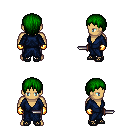
a pixel art fantasy rpg character, male body template, human, tanned skin, blue robe, metal pants, green plain hairstyle, gold gloves, ghillies, dagger, four views (front, back, left, right), 2x2 character sprite sheet, small pixel art, hard edges, no anti-aliasing